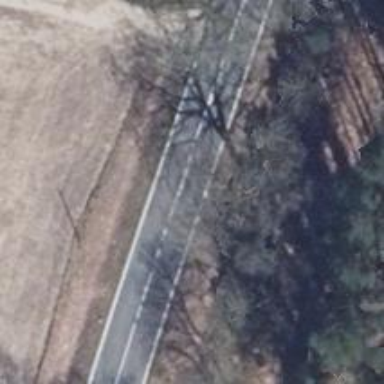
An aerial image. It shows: Deciduous broadleaved tree.